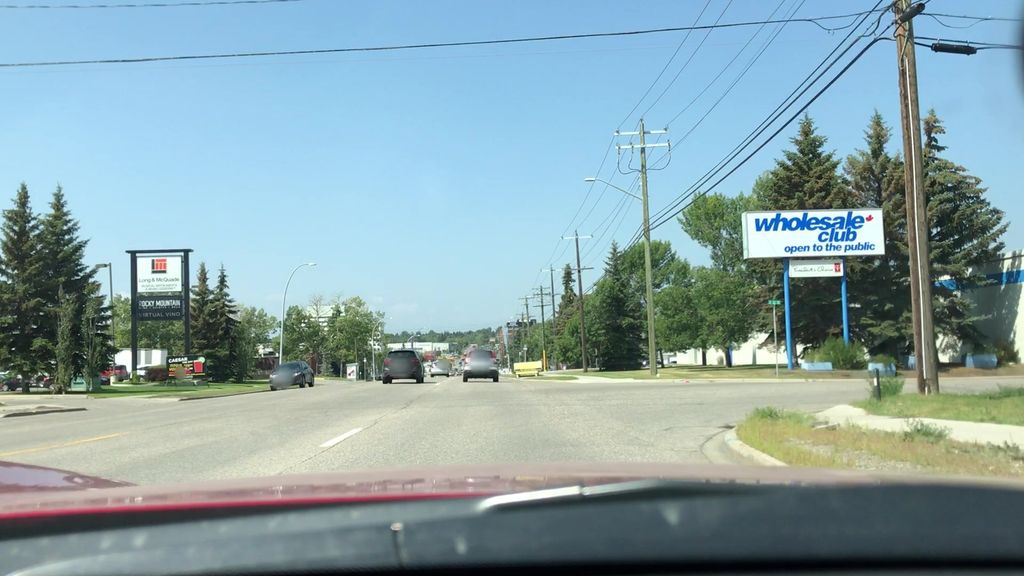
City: calgary